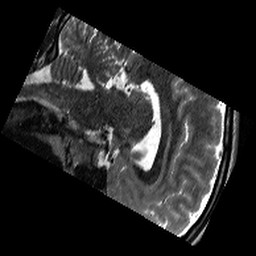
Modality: T2w
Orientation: sagittal